Question: I have written a code for merge two images.
My code is:
'''
$rnd = rand("99000", "99999");
$dst_path = "/home/maxioutl/public_html/images/urunler/";
$dst_file_name = "tresim-{$rnd}.jpg";
$dst_file = $dst_path.$dst_file_name;
$dst = imagecreatetruecolor(250, 375);
imagefill($dst, 0, 0, imagecolorallocate($dst, 255, 255, 255));
$src = imagecreatefromjpeg("http://www.goldstore.com.tr/upload/product/raw/3.72925.0332.JPG");
imagecopymerge($dst, $src, 40, 60, 0, 0, 250, 375, 100);
imagejpeg($dst, $dst_file, 90);
'''
Result:

Black background. Where is it?
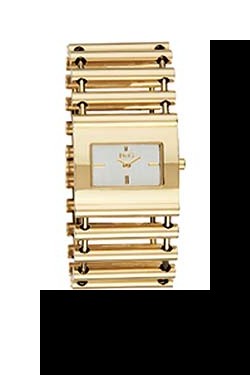
Answer: The code you wrote superimposes the images. It does not remove the white pixels from the image with the watch.
They are basically overlapped.
You should cycle through both image dimensions and replace each *white pixel with a black pixel or a transparent pixel.
*white pixel may not necessarily mean rgb(255,255,255) you can choose to treat all pixels with rgb(>235,>235,>235) as being "white".